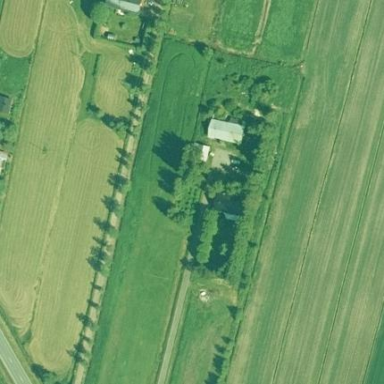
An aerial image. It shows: Farmyard area.